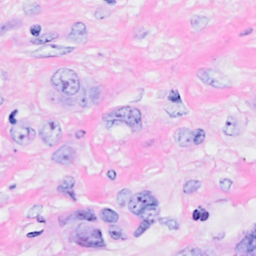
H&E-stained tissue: Breast